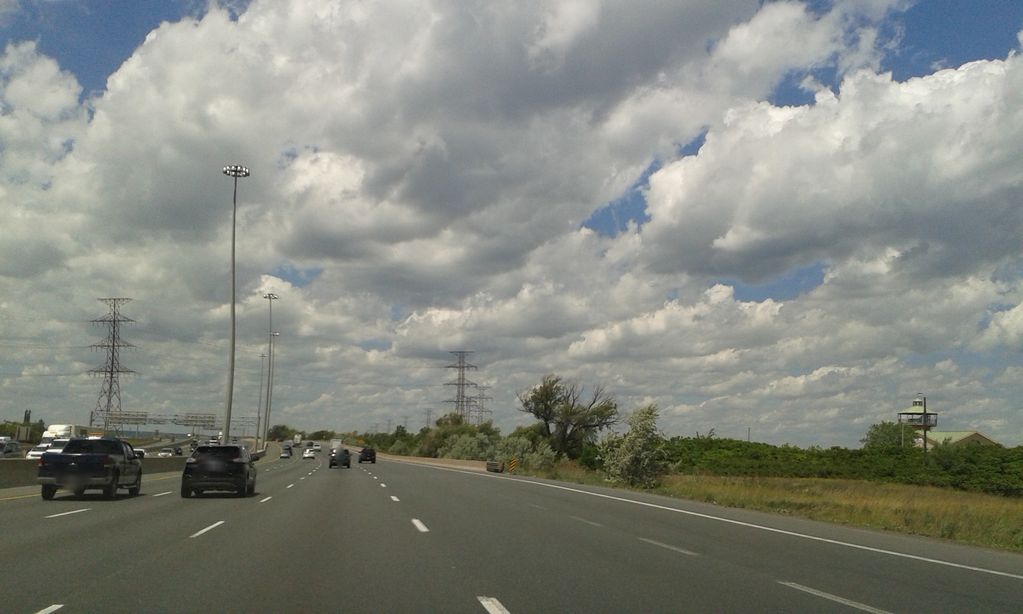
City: hamilton